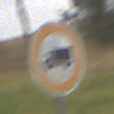
Verkehrszeichen: VerbotFuerKraftfahrzeugeUeberDreiKommaFuenfTonnen
Umgebung: Outdoor, Nature
Tageszeit: MorningAfternoon
Wetter: Overcast
Licht: Natural
Jahreszeit: NotSpecified
Kontrast: LowContrast